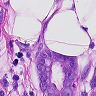
Metastatic tissue present: yes